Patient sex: M
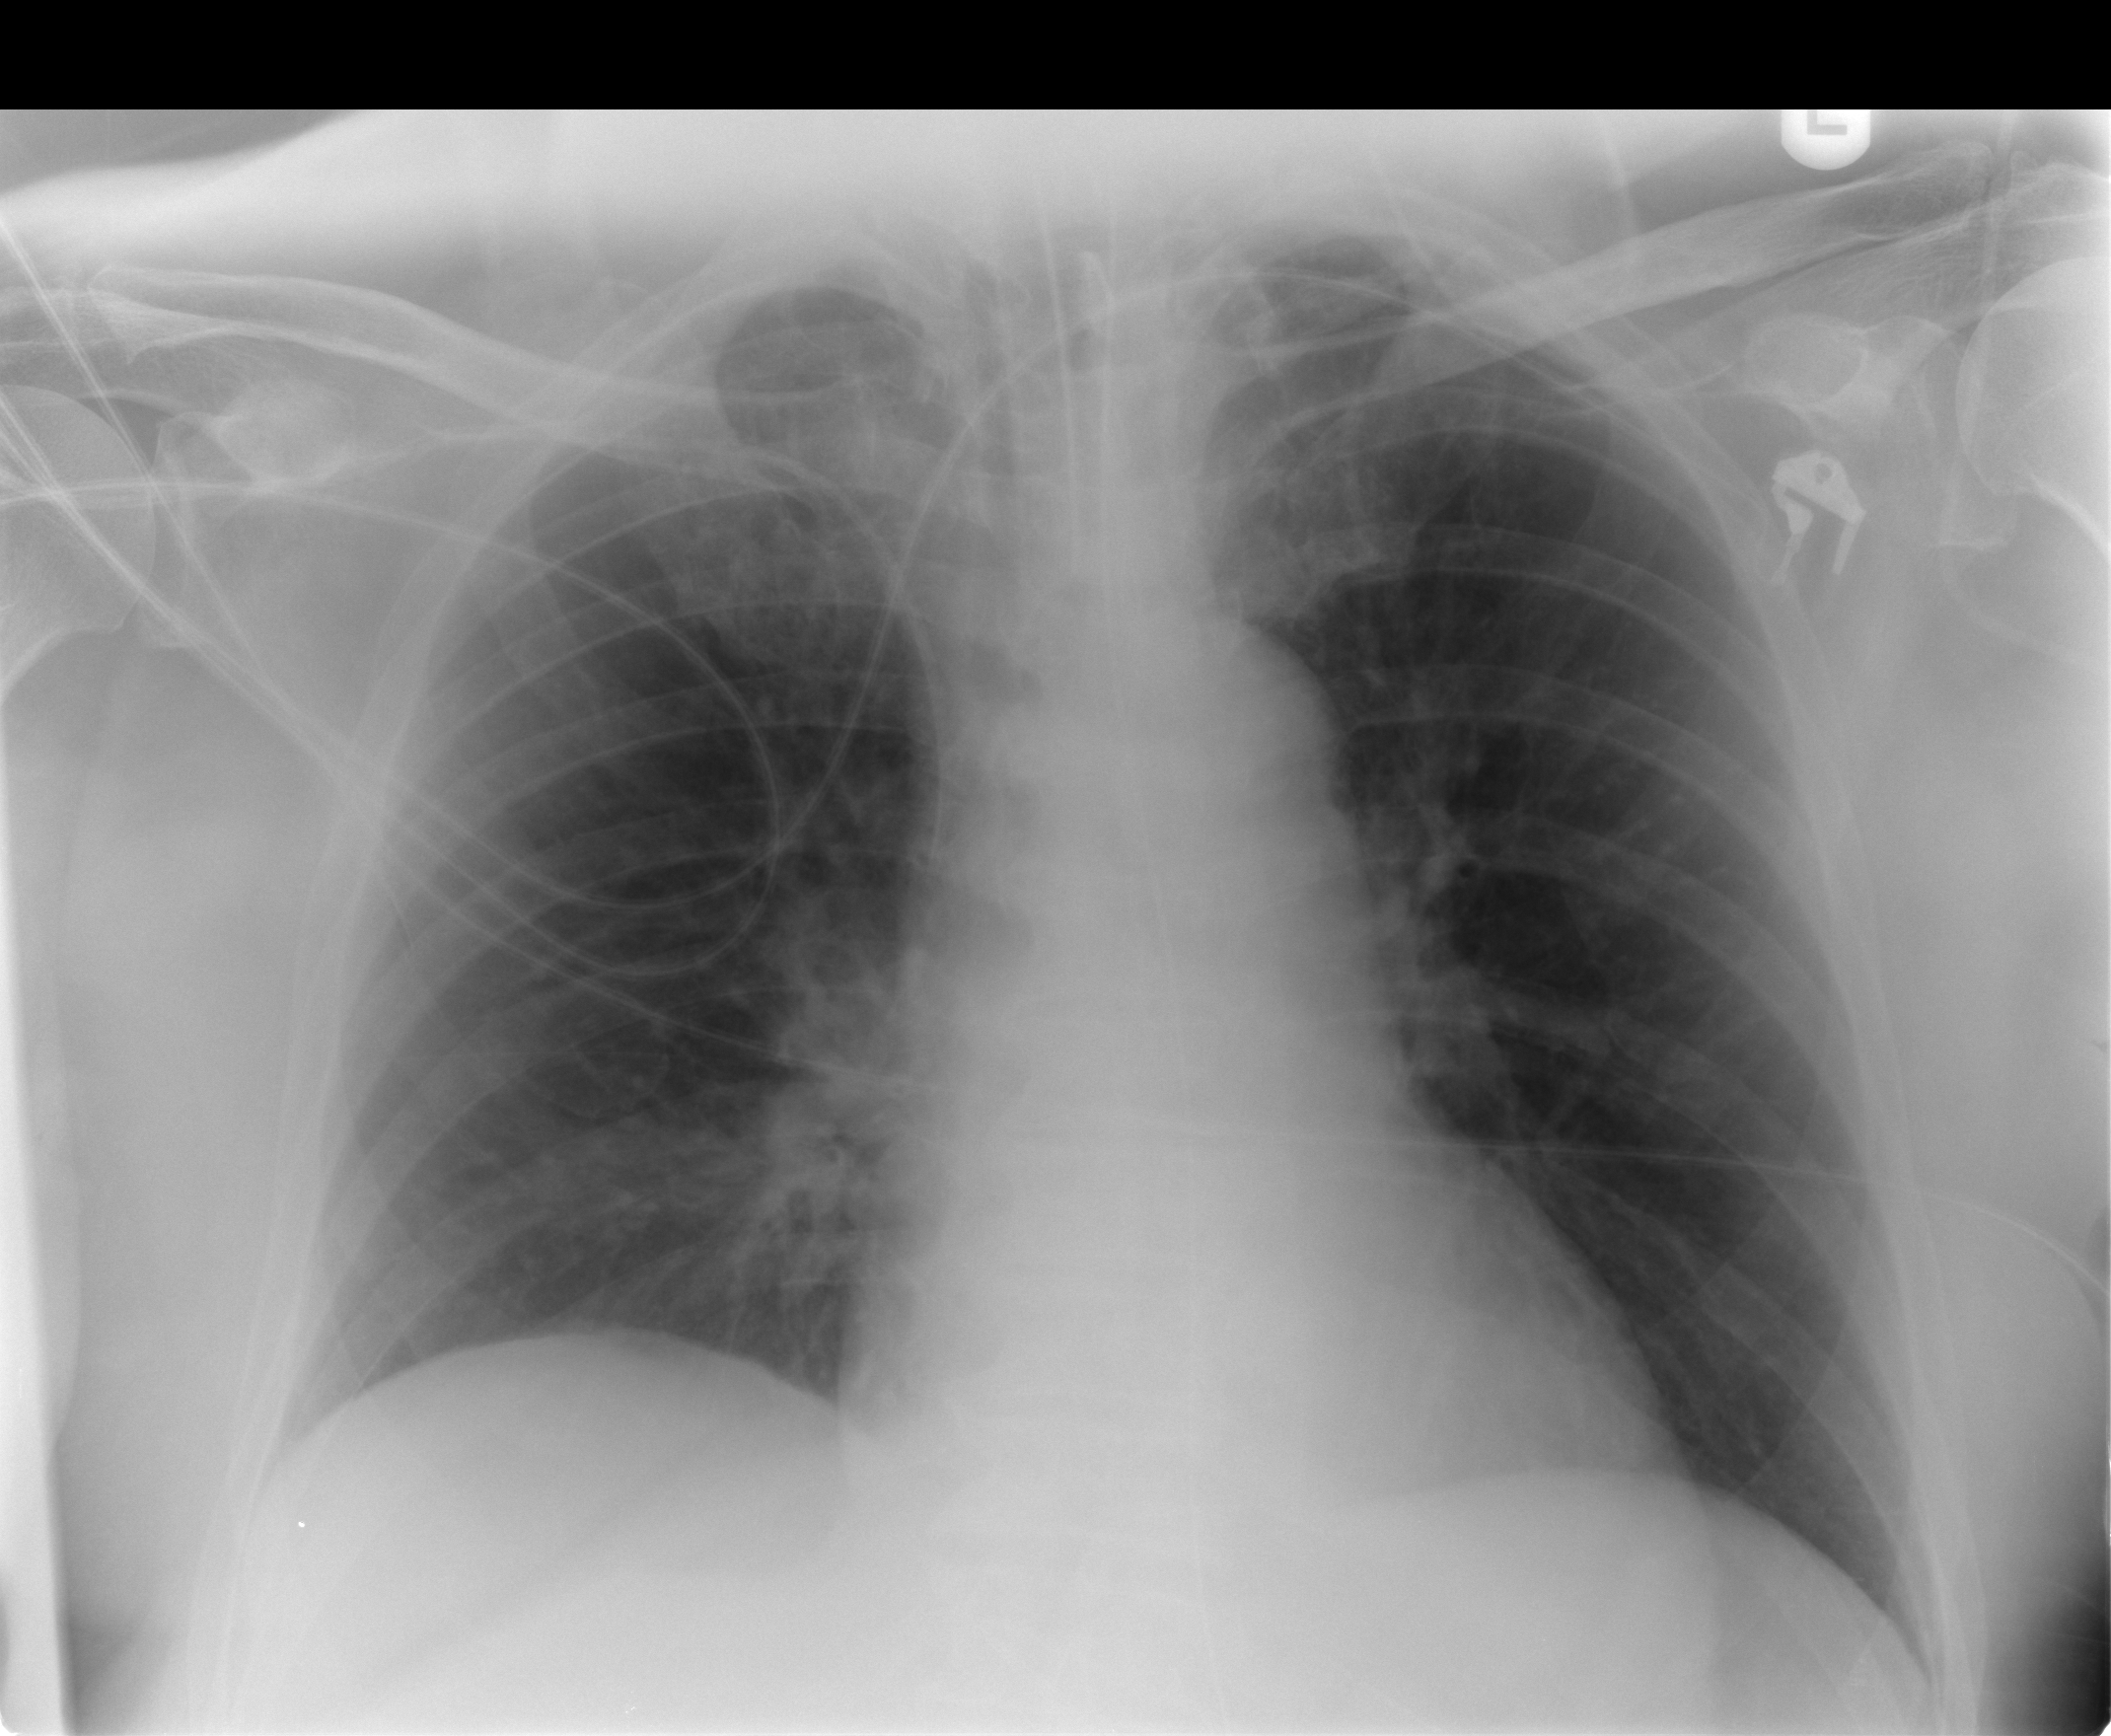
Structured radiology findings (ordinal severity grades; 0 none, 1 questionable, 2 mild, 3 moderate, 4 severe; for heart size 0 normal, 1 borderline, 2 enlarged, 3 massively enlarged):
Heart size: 0
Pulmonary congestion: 0
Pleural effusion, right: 0
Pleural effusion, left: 0
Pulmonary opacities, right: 0
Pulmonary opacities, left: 0
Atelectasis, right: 1
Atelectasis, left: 0